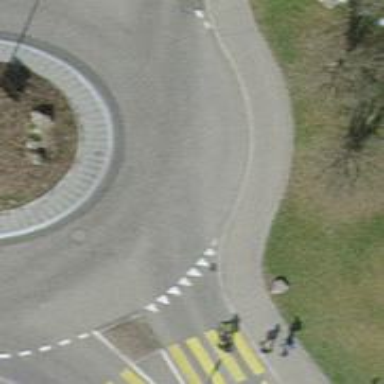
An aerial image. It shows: Tertiary road with asphalt surface leading to roundabout.